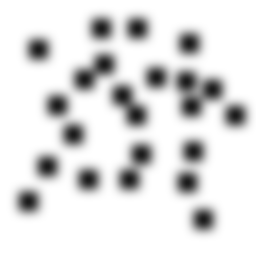
Squares: 23
Triangles: 0
Stars: 0
Total shapes: 23